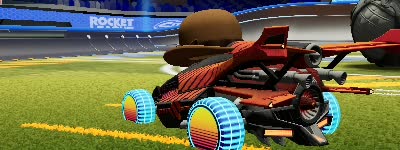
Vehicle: aftershock